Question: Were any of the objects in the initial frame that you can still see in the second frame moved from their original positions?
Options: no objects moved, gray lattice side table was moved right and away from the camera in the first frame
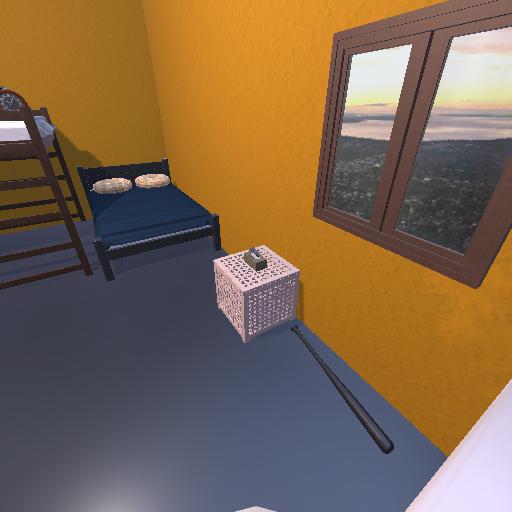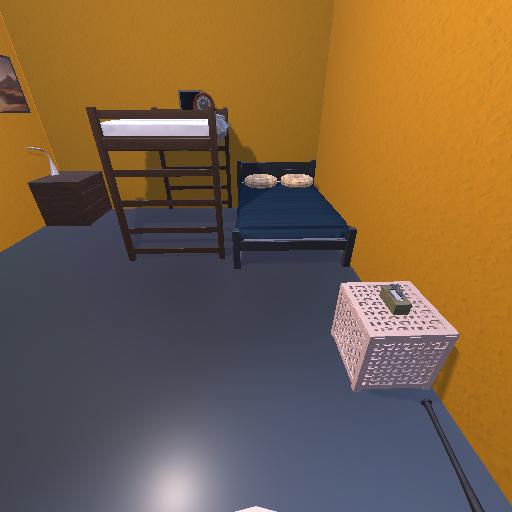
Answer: no objects moved